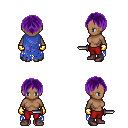
a pixel art fantasy rpg character, female body template, human, dark skin, blue tattered cape, red pants, purple parted hairstyle, gold gloves, maroon shoes, dagger, four views (front, back, left, right), 2x2 character sprite sheet, small pixel art, hard edges, no anti-aliasing